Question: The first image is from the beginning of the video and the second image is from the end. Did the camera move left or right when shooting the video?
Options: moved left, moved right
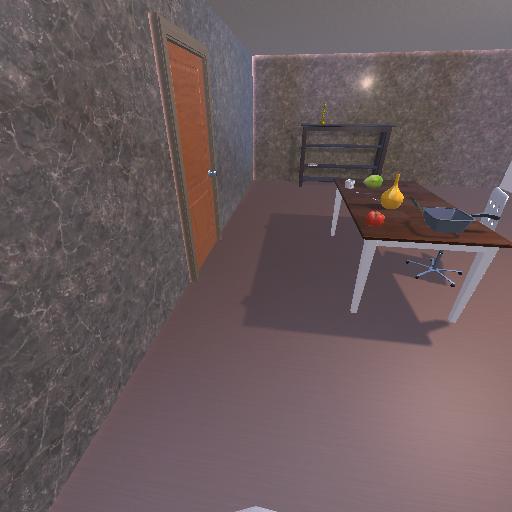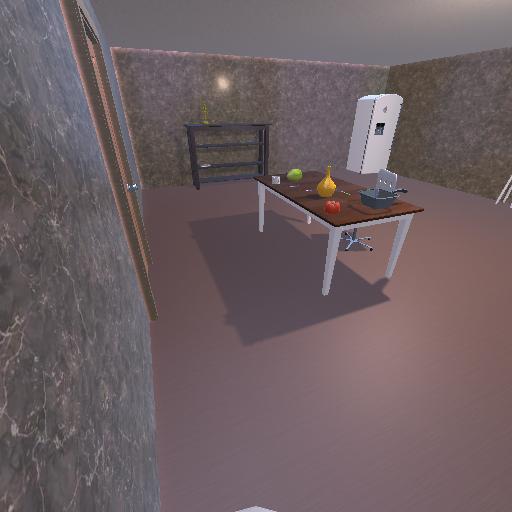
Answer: moved left